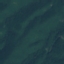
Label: Forest